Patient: sex M, age 78
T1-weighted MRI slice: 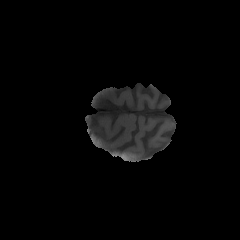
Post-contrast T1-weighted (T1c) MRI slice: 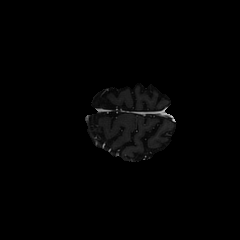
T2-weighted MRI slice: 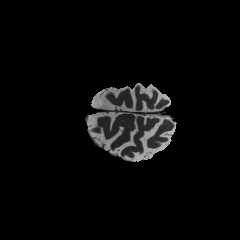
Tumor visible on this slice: no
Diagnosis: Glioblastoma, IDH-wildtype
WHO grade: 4